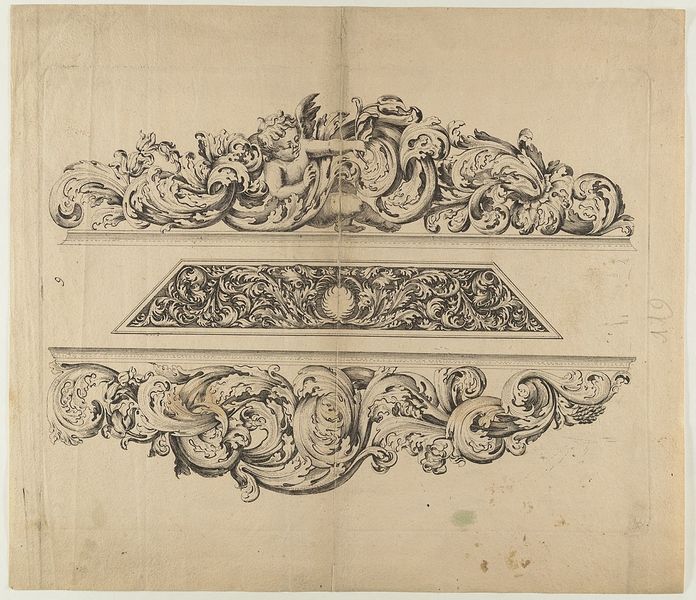
Titel: Rahmenteile, Blatt aus der Folge 'Neues Romanisches Laubwerkbüchlein in Nürnberg bei Jacob Sandrart zu finden'
Künstler: Matthias Echter
Standort: Hamburg
Institution: Museum für Kunst und Gewerbe Hamburg
Schlagwörter: papier, grafik, graphik, fotografie, photographie, druckgraphik, druckgrafik, radierung, laubwerk, blattwerk, putten, amoretten, wasserzeichen, bandelwerk, reproduktionen, druckerzeugnisse, ornamentstich, vorlageblätter